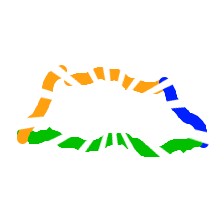
Shape: trapezoid